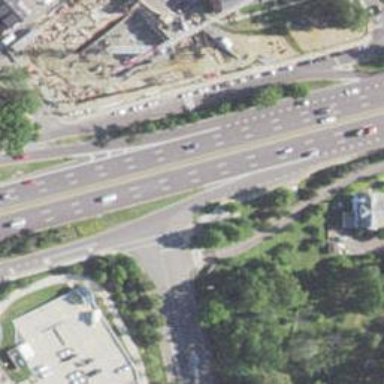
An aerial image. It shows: Trunk link highway with asphalt surface.